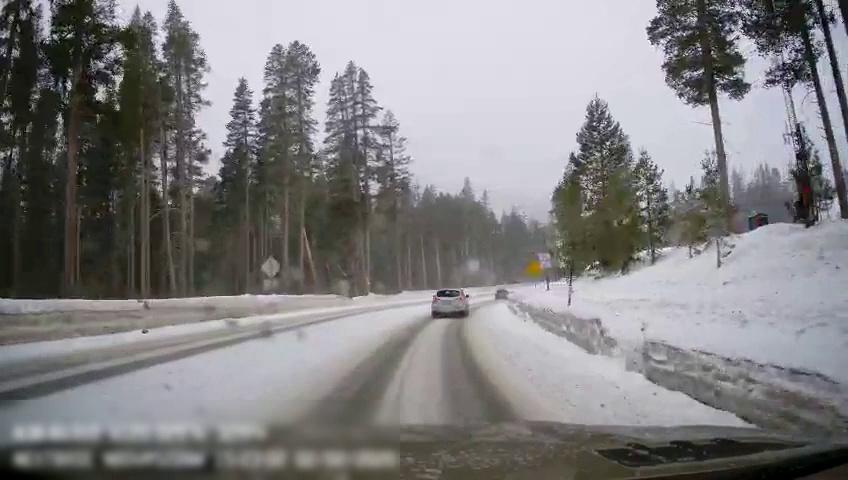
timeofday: Day
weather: Snowy
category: Drivable Space
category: Vehicles | SUV
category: Traffic | Signs
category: Traffic | Signs